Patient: sex F, age 54
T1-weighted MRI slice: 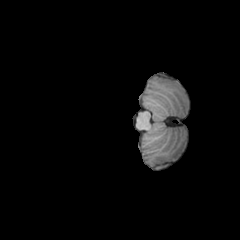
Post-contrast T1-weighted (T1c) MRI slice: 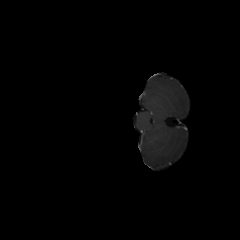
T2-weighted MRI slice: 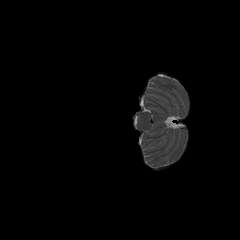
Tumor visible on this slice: no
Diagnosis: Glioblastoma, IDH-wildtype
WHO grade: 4